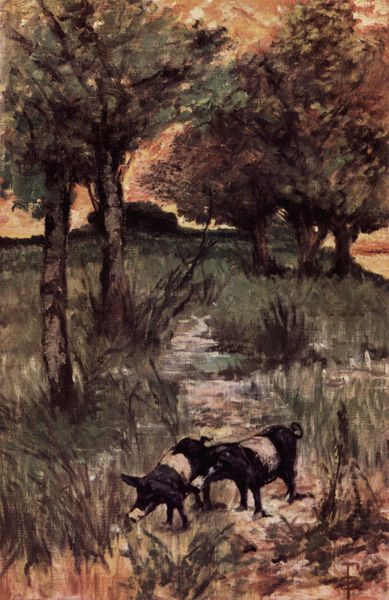
Titel: Zwei Schweine auf der Weide
Künstler: Giovanni Fattori
Standort: Milano
Institution: (Privatsammlung)
Schlagwörter: baum, blau, dunkel, gemälde, himmel, laub, schatten, wasser, weiß, aquarell, bäume, gelb, grob, grün, impressionismus, landschaft, ocker, sand, see, abend, braun, frankreich, hell, hintergrund, licht, orange, schwarz, gras, hund, rot, tier, tiere, weg, wiese, hochformat, malerei, öl, ast, bach, birke, birken, dämmerung, erde, feld, gräser, halme, hügel, kühe, natur, stamm, busch, büsche, gebüsch, pfad, sonne, boden, paar, pflanzen, ohren, rosa, wald, anhöhe, beine, schwanz, zwei, feldweg, trocken, abstrakt, hang, lila, sonnenuntergang, violett, kuh, schweine, herbst, untergang, impressionistisch, gestreift, abendrot, gauguin, schwein, moos, lichtung, schwarz weiss, laubbaum, schlamm, sumpf, pinsel, fleck, baumgruppe, dunke, gefleckt, moor, tümpel, fressen, morgenrot, laubbäume, grad, frei, wildschwein, ochsen, buam, frün, neugierig, wals, ziegen, rüssel, säue, huimmel, franz marc, nolde, ferkel, sau, schweinchen, wildschweine, äsung, ringelschwanz, hohes gras, schilft, landschaf, rostfarben, bentheimer, grunzen, hausschweine, hängebauchschweine, sauen, m, 2 bäume, 3 bäume, gelber himmel, er vschwein